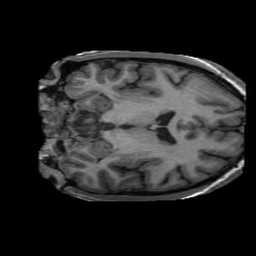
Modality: T1w
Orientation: coronal
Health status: ill
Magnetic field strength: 3 T